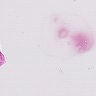
Metastatic tissue present: no